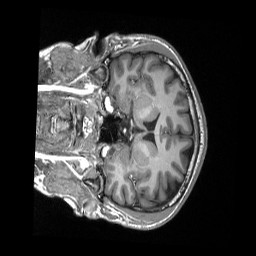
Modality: T1w
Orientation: coronal
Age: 26
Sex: male
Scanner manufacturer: siemens
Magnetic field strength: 3 T
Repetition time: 2.3 s
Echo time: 0.00298 s